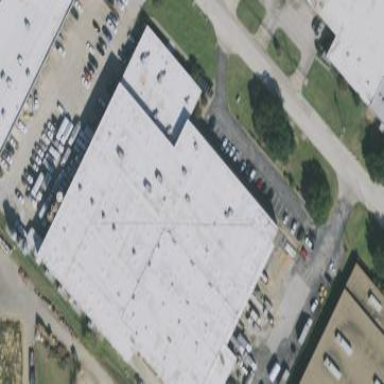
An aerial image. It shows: Warehouse.